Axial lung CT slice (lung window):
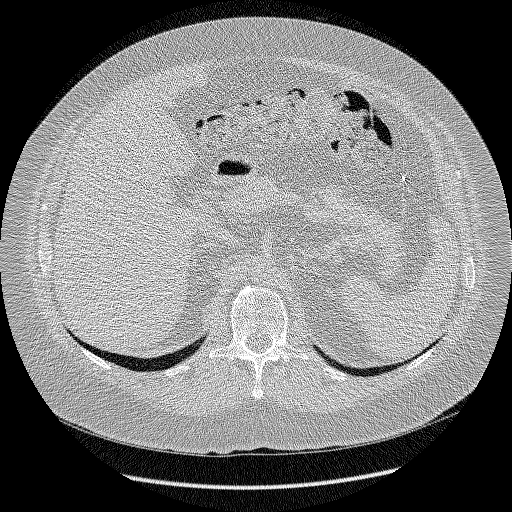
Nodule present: no